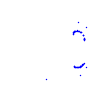
Particle: proton